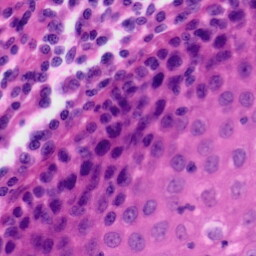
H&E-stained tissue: Tonsil